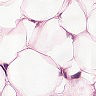
Metastatic tissue present: yes